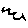
Label: zigzag